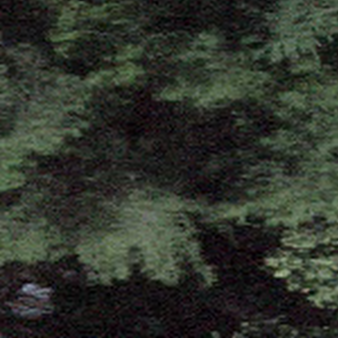
Label: other